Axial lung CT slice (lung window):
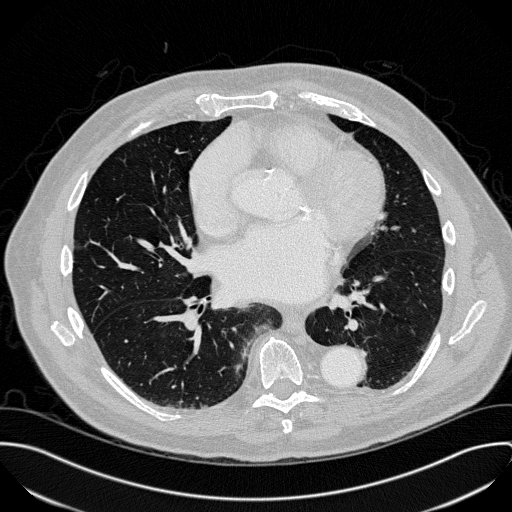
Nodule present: no